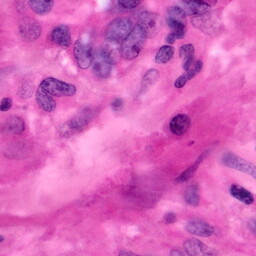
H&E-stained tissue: Pancreatic